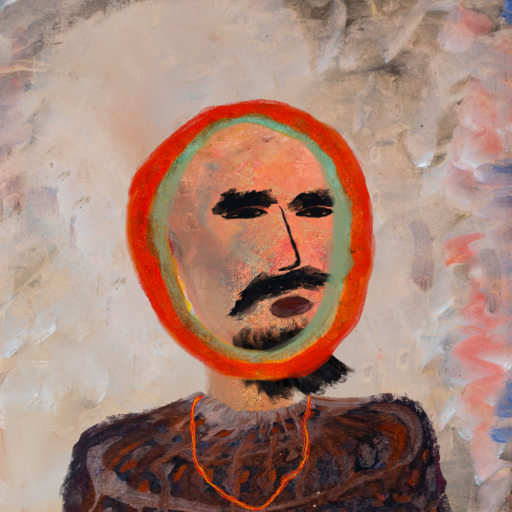
Background: Roy_Bahadur, Head And Neck Side: Irani, Face Side: Mosgoul, Bust: Hypocrite, Hair Side: Sisters, Head Accessory: Blank, Second Necklace: Gypsy_Mother_2, Necklace: Blank, Baby: Blank